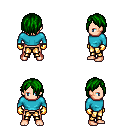
a pixel art fantasy rpg character, male body template, human, light skin, teal long-sleeve shirt, gold greaves, green bangs hairstyle, gold gloves, four views (front, back, left, right), 2x2 character sprite sheet, small pixel art, hard edges, no anti-aliasing